Question: Can't figure out why is it happening, there is definitely something wrong with the enviroment.
I have db declared as
'''
CREATE DATABASE 'mydb' /*!40100 DEFAULT CHARACTER SET latin1 */
'''
Then I have a table declared as
'''
CREATE TABLE 'myabstract_table' (
'key_id' int(10) unsigned NOT NULL AUTO_INCREMENT,
'varchar_field' varchar(128) NOT NULL
PRIMARY KEY ('key_id')
) ENGINE=InnoDB AUTO_INCREMENT=1 DEFAULT CHARSET=utf8;
'''
Then I have usual for this case php code:
'''
function execSQL($conn, $sql, $values = false) {
try {
$stmt = $conn->prepare($sql);
if ($values)
foreach($values as $param=>$value)
$stmt->bindValue($param, $value);
if ( ! $stmt->execute() ) {
error_log ("PDO Error: ".json_encode($stmt->errorInfo()));
return false;
}
} catch (PDOException $e) {
error_log ("Exception: " . $e->getMessage());
return false;
}
return $stmt;
}
'''
and after that the strings are saving (via INSERT statement) to db with instead of non-ASCII symbols
PS. I perform 'set names 'utf8'' before any sql request, all php stuff is cofigured for UTF-8, html document header contains meta tag with UTF-8 secified as charset;
the only thing I didn't try is to change default charset of schema itself (it's currently latin1) since I'm pretty sure it's not at issue. Or is it?

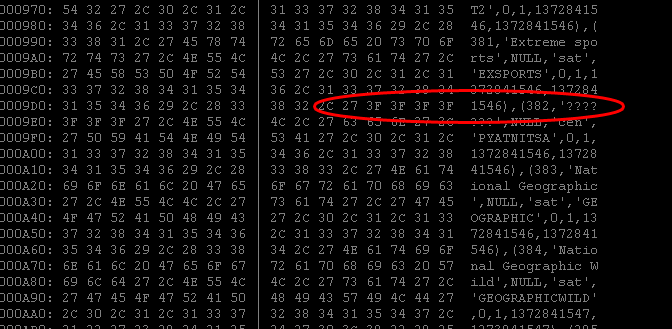
Answer: OK, I've found the reason. There was another bit I forgot to mention. It's stored procedure. This procedure was inserting rows not usual INSERT right from php.
I think, default schema charset affects procedure IN varchars parameter declared without explicit charset. I've finally done the following:
'''
CREATE PROCEDURE 'sp_myabstract_proc'(
'prm_key_id' int(10),
'prm_varchar_param' varchar(512) CHARACTER SET utf8 COLLATE utf8_general_ci
)
BEGIN
-- some insert logic here
END;
'''
('CHARACTER SET utf8' option made the trick)
So in my case mysql engine was dealing with prm_varchar_param as with latin1 inherited from schema attribute.